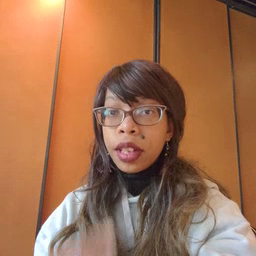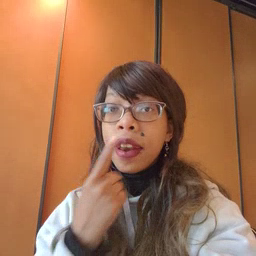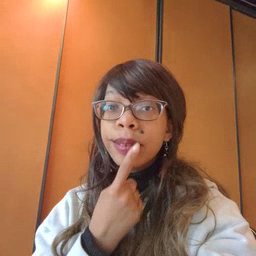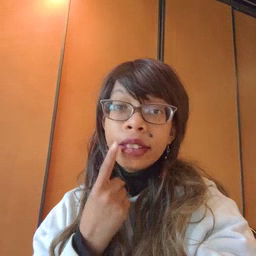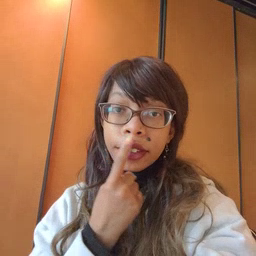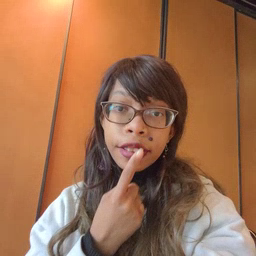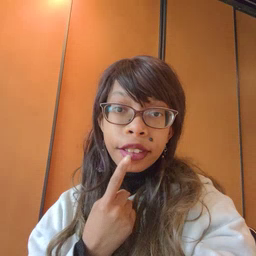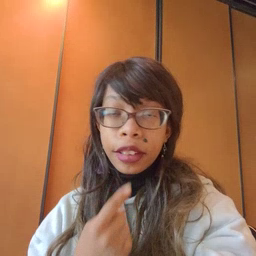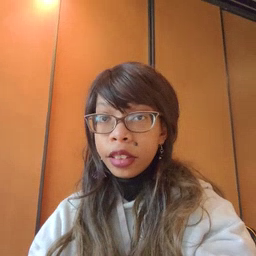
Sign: lips